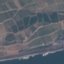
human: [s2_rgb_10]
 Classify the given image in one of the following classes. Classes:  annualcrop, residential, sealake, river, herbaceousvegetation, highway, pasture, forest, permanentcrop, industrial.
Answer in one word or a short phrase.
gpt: PermanentCrop